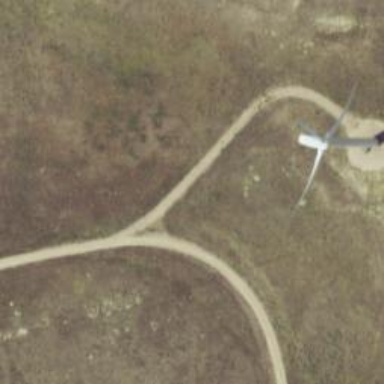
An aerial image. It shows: Road designated for service vehicles specifically for accessing wind farm.